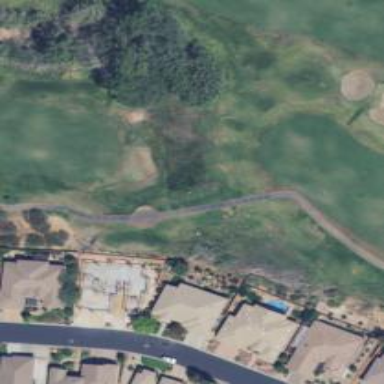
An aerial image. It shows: View of golf hole.